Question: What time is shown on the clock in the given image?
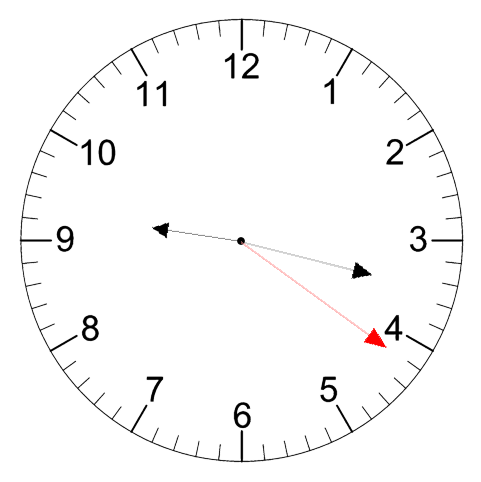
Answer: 09:17:21